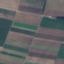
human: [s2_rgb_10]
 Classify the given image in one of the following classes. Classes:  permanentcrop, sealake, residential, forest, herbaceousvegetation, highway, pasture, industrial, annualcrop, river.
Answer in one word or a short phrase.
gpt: AnnualCrop